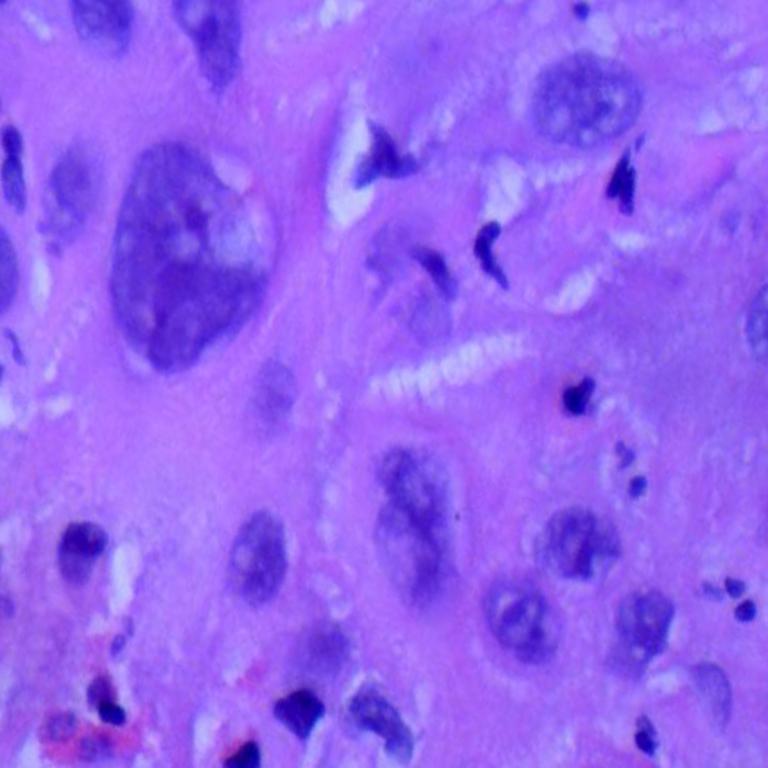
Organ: lung
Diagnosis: squamous carcinomas